Question: How can I use this structure. Here is an example of what I mean:
It doesn't have .html or .php or a "/" at the end.
I have been using this structure: <URL>
What is the URL type called?
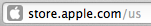
Answer: You're looking for a URL :
<URL>
<URL>
<URL>